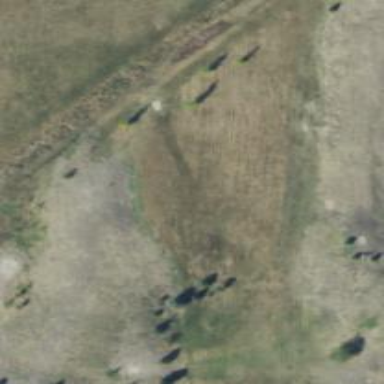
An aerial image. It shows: Disc golf basket.